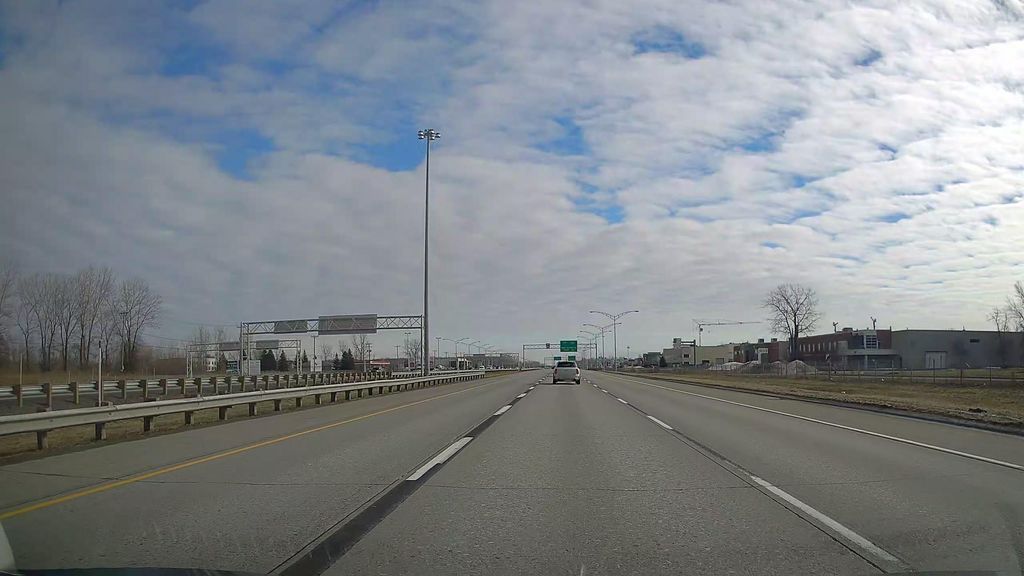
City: montreal